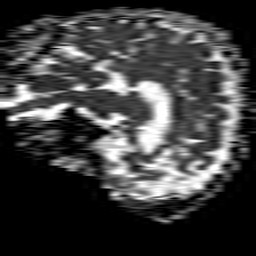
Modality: ADC
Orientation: sagittal
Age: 62
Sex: male
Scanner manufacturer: philips
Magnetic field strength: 1.5 T
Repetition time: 4.6 s
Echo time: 0.08631 s